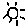
Label: sun